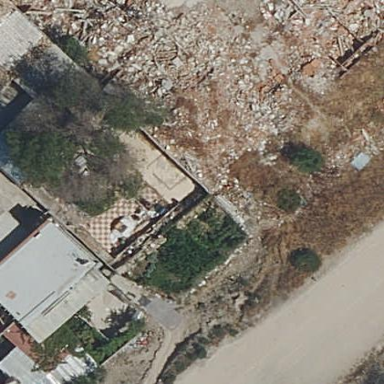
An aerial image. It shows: Residential building.